Brain MRI, t2w sequence, axial 2D slice.
Patient: age 34, sex F, weight 95 kg, height 1.95 m
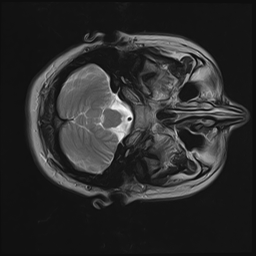